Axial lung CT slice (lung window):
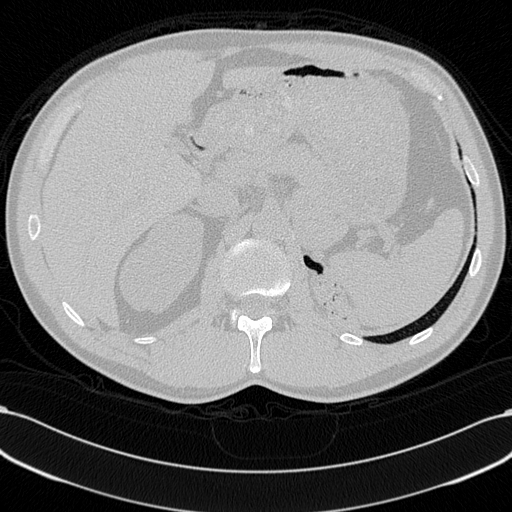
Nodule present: no